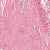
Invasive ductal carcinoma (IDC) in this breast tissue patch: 0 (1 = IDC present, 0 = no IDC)